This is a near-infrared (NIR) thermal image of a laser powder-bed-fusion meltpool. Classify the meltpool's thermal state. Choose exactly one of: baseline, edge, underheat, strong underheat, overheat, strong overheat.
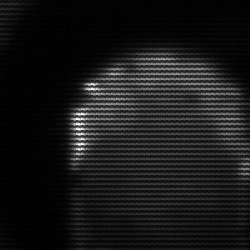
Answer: edge